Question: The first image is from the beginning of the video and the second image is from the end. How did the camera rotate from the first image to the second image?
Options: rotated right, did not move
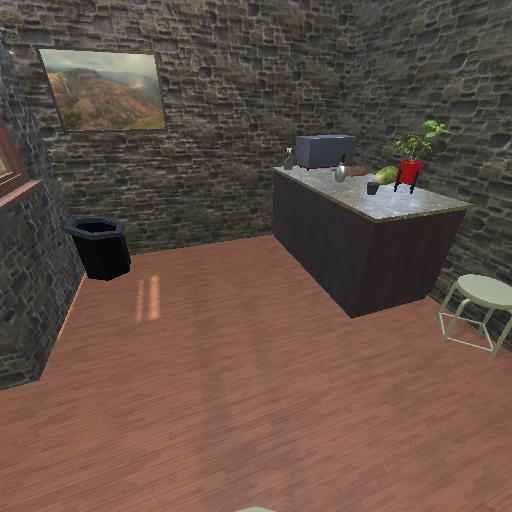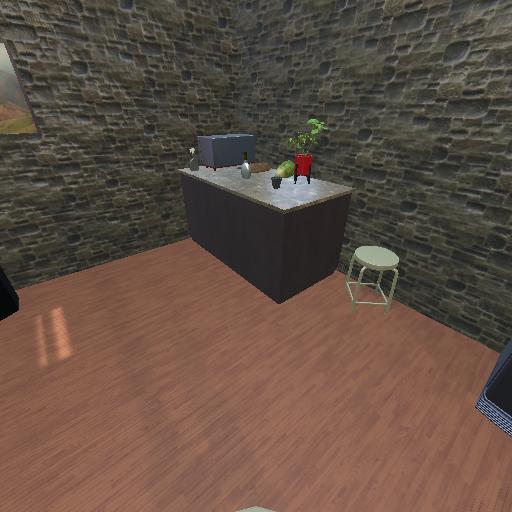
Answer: rotated right